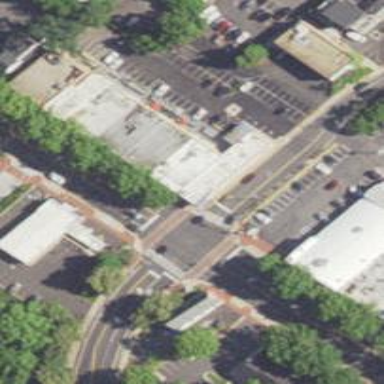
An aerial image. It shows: Marked road crossing.